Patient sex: M
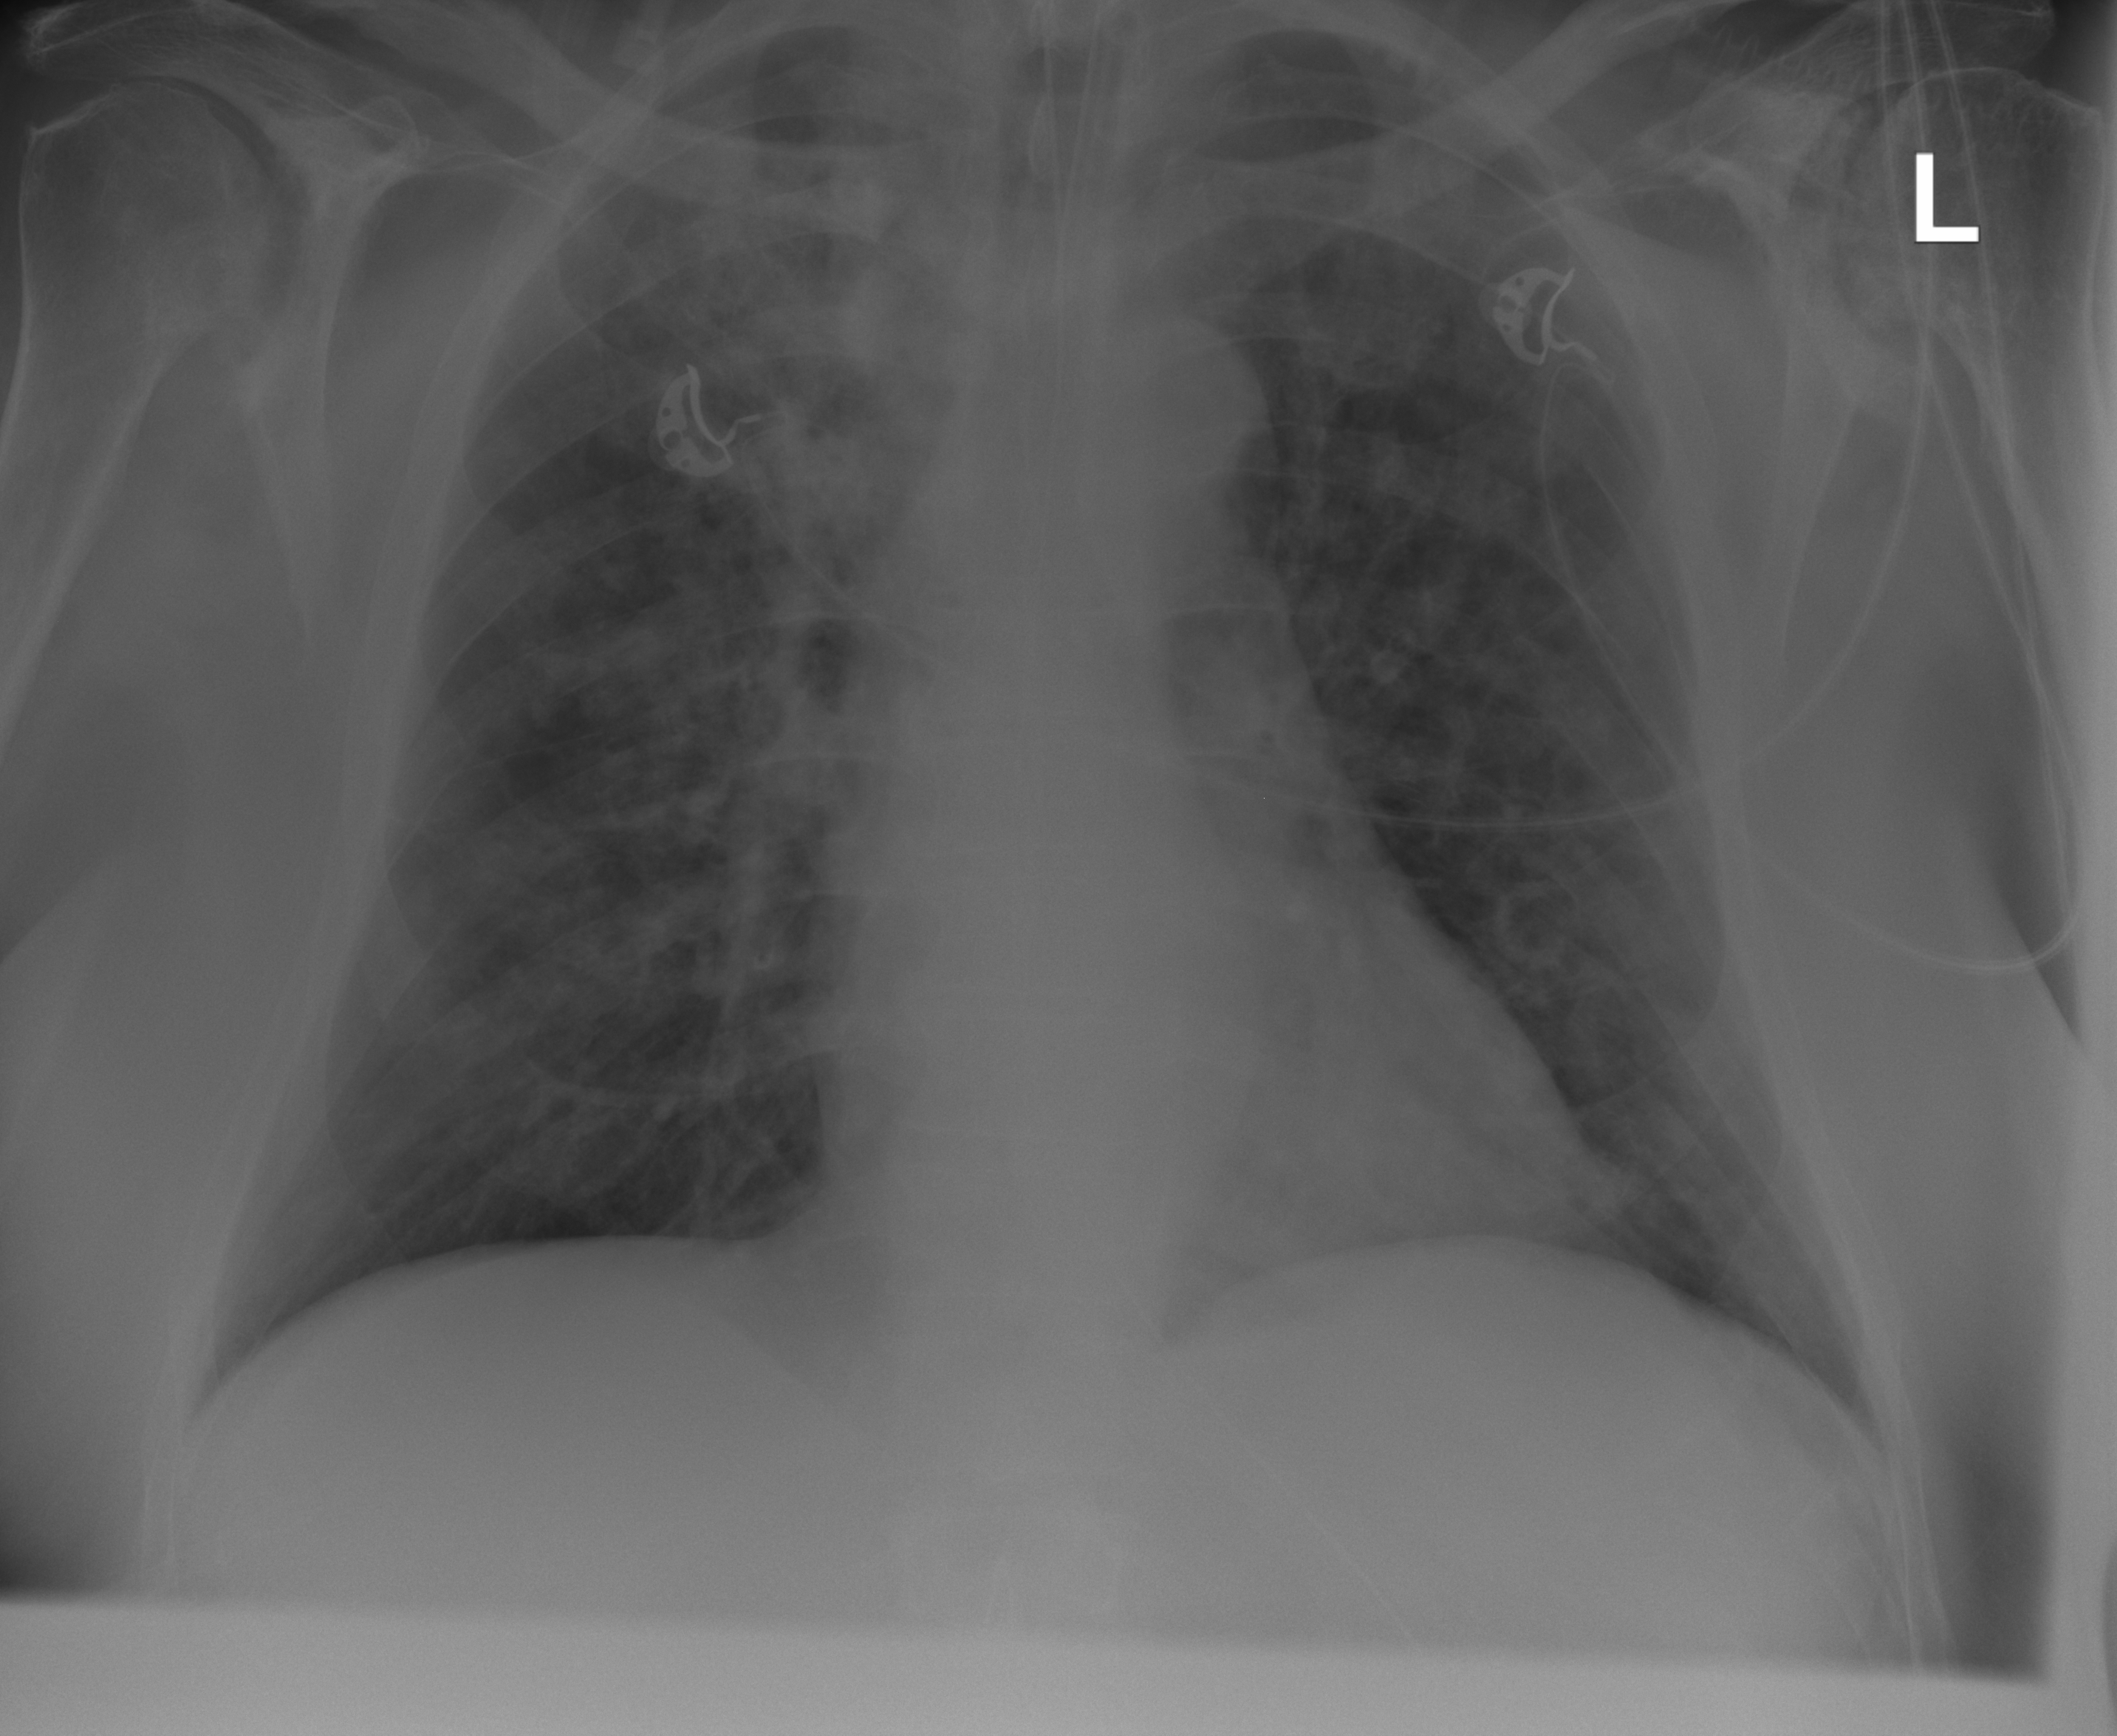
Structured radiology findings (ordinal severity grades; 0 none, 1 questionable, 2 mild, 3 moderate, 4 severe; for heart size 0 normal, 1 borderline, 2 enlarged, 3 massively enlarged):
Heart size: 0
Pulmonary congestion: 0
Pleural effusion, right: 0
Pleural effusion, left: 0
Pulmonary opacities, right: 2
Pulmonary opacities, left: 0
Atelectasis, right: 0
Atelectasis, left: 0